Current action and preconditions to check: path_clear

Your task: For each precondition in the list above, predict whether it will hold at this action.

Consider the current scene as observed from the mobile robot's camera, and analyze the predicted future states of all dynamic agents (e.g., people, animals, vehicles, or any moving entities) within the NEXT SECOND.

IMPORTANT: Only answer "very likely" if you are absolutely certain—based on strong, clear evidence—that a dynamic agent will violate the precondition in the predicted future state. Do NOT answer "very likely" for unlikely, ambiguous, or low-probability risks.

Ask yourself for each precondition: Is there a high probability, with clear and convincing evidence, that the predicted future states of any dynamic agent will interfere with the predicted future state of the currently executing action within the NEXT SECOND, causing that precondition to fail?

Assess the risk level based on these predictions. Use "likely" or "very likely" if motions create a clear risk of interference.

Use "neutral" or "improbable" if agents are nearby but their predicted paths are clearly diverging or non-conflicting.

Failure Risk Categories: "very improbable", "improbable", "neutral", "likely", "very likely"

Answer Format: Output ONLY the probability_of_failure value from these categories: "very improbable", "improbable", "neutral", "likely", "very likely"

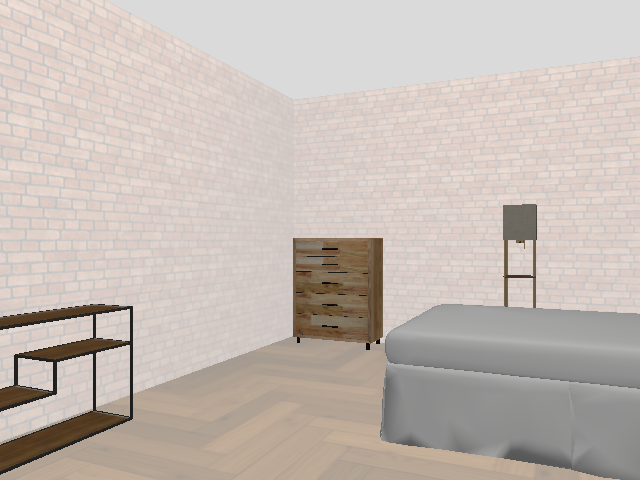

Answer: very improbable